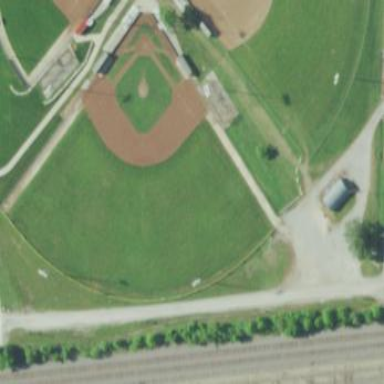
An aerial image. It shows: Baseball pitch for leisure land.